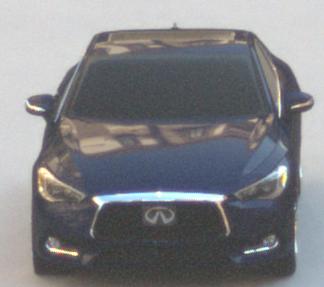
Make: Infiniti
Model: Q60 2.0t
Detailed model: Q60 (V37)
Model produced from: 2016/10
Model produced until: 2018/08
Doors: 2
Color: blue
Road condition: dry road
Daytime: morning or afternoon
Contrast: low contrast